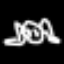
Label: frog